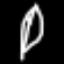
Label: leaf